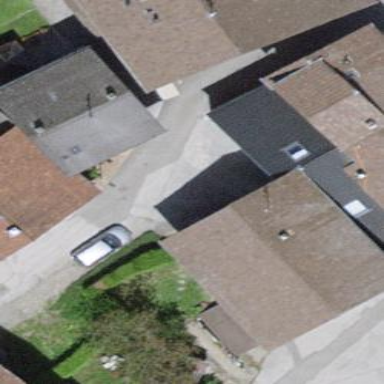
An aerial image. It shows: Semidetached house.